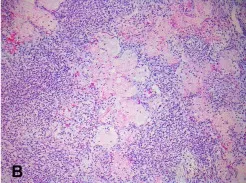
Representative photomicrographs of the hematoxylin and eosin (H&E) staining. (B) Lungs characterized by edema and congestion. Neutrophils and fibrin accumulation in the alveoli and larger airways. 100x magnification.
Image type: pathology (h&e)